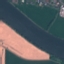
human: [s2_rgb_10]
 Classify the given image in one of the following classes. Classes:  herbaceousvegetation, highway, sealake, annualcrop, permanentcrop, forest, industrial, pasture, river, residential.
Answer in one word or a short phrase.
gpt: River